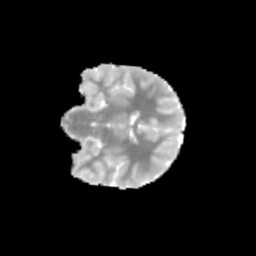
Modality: MD
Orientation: coronal
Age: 12
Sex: female
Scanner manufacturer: siemens
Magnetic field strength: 3 T
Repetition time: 3.8 s
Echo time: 0.07 s